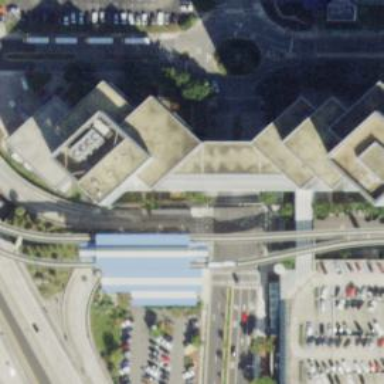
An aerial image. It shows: Building passage tunnel for monorail railway.